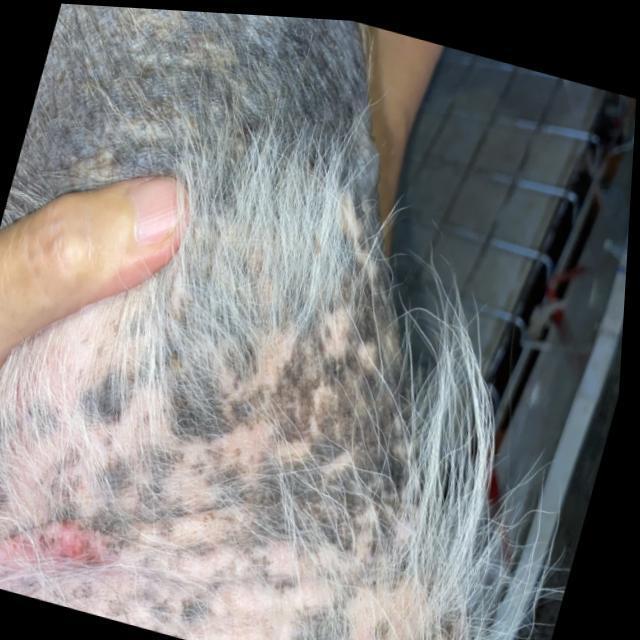
Canine demodicosis (Demodex mange) — caused by Demodex canis mites. Presents with alopecia, follicular papules, pustules, and comedones. Often localized on face and forelimbs.